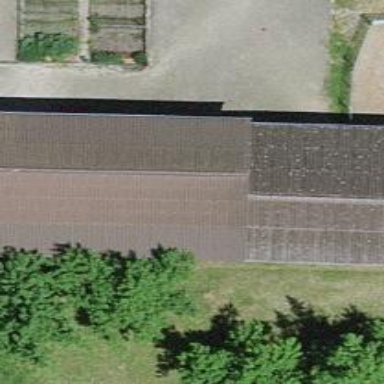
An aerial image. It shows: Shed building.